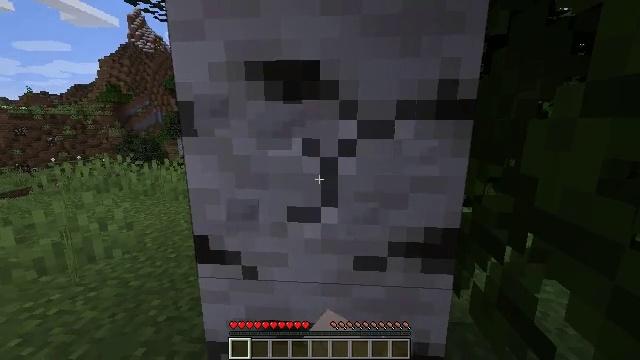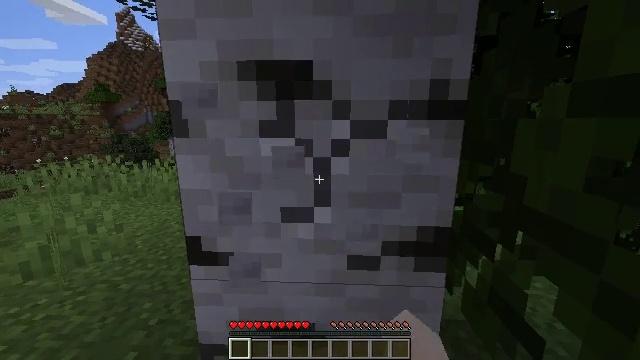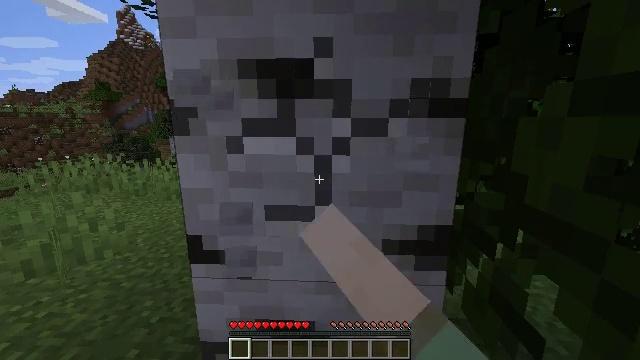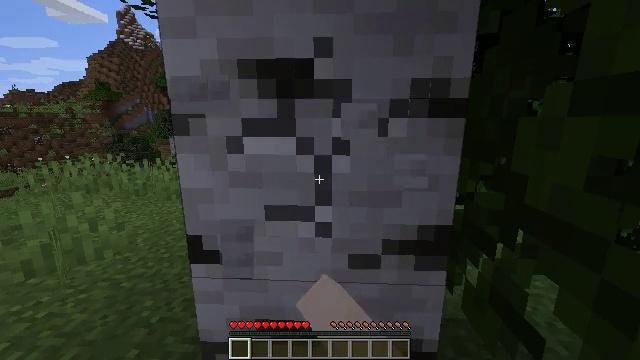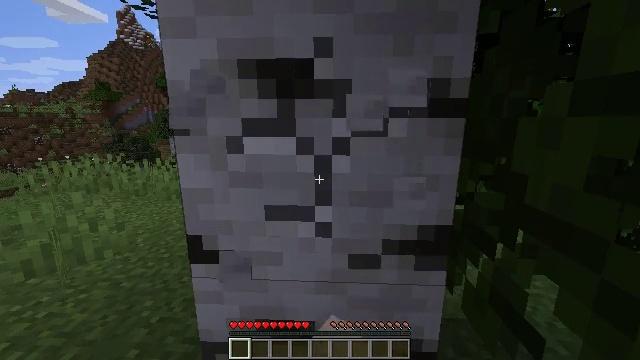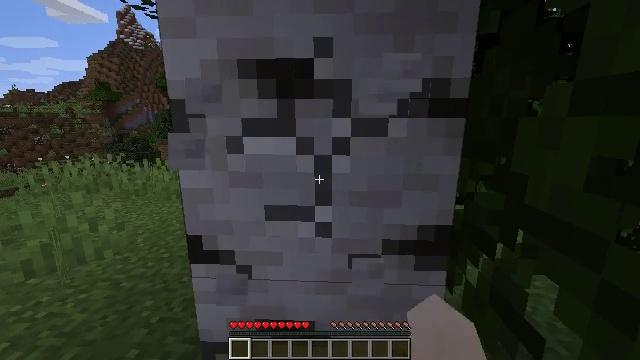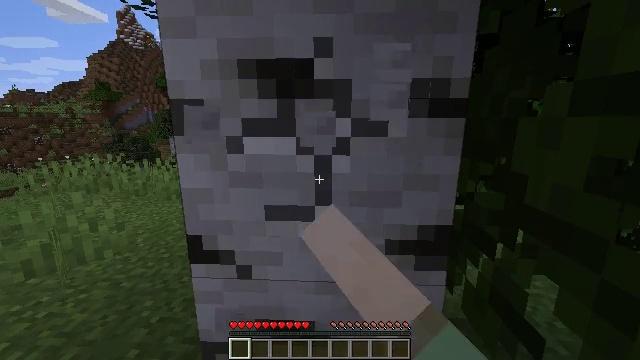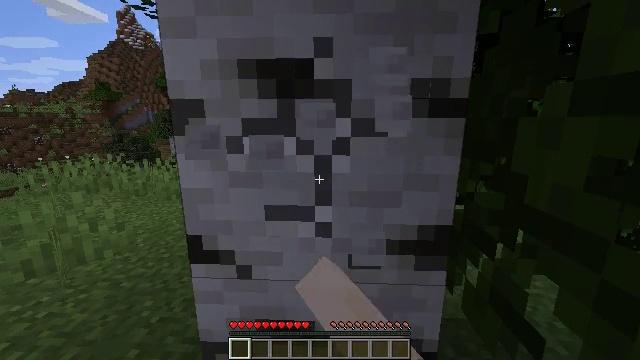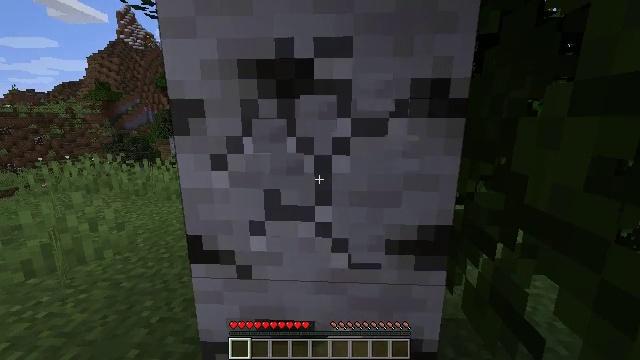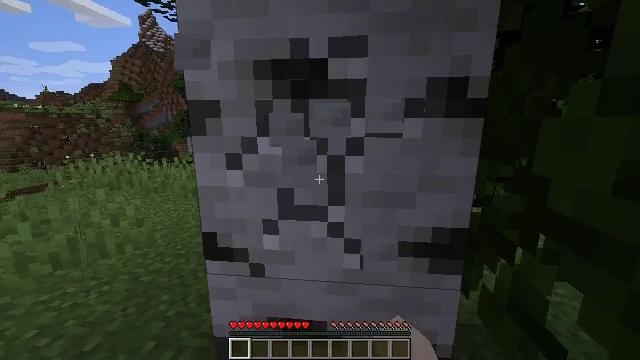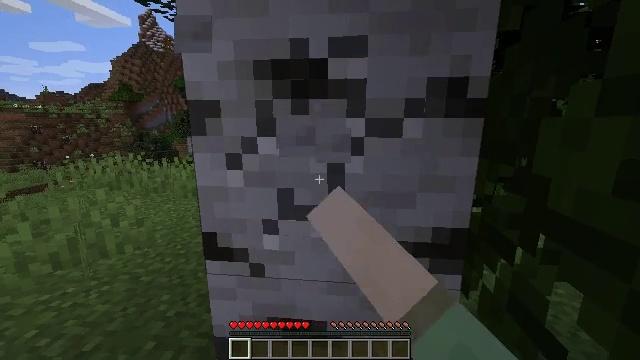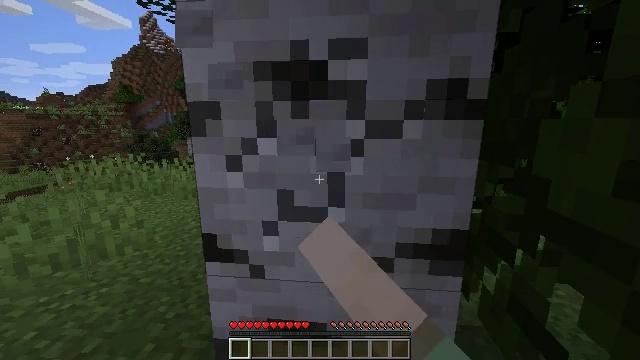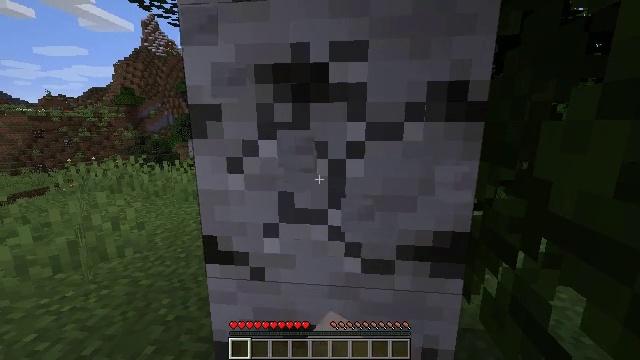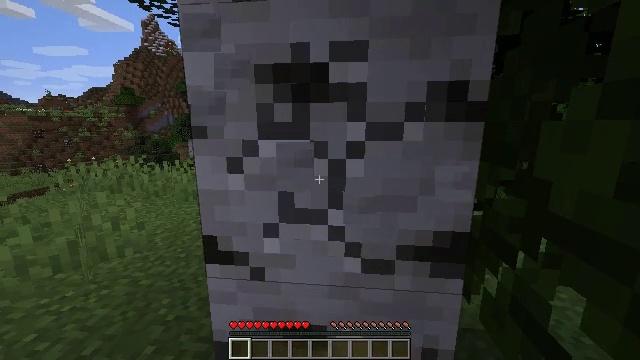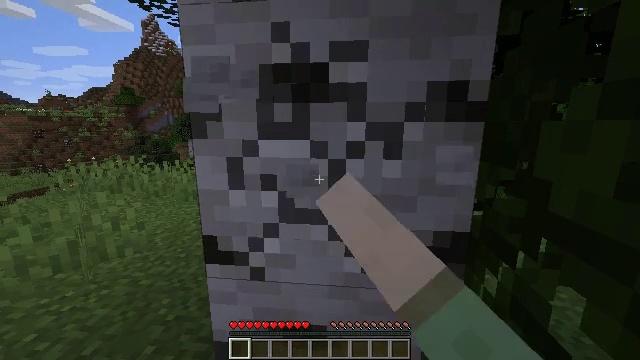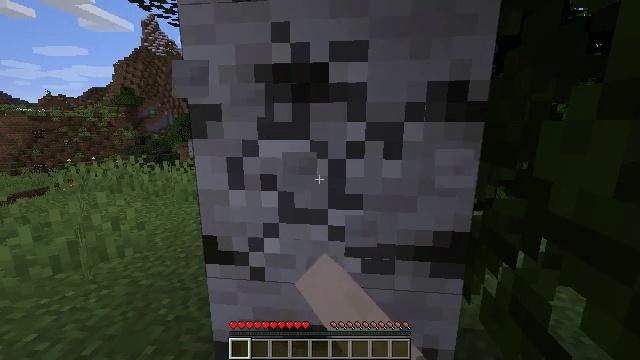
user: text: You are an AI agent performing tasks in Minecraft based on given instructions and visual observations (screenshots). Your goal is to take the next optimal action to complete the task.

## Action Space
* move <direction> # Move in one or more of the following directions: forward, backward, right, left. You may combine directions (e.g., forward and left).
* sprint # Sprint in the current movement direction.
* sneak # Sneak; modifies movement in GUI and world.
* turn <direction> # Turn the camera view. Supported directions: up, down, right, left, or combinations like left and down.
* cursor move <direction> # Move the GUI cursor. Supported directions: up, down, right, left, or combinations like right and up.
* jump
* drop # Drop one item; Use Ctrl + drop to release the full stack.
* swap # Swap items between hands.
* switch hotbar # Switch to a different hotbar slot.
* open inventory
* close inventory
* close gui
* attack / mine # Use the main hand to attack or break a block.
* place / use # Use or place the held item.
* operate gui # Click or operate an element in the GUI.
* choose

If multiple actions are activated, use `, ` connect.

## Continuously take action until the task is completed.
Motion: motion action
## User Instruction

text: Gather birch log for crafting.
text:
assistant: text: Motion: turn right, attack / mine
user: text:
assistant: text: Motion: attack / mine
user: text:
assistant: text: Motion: attack / mine
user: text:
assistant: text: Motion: attack / mine
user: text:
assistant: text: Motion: attack / mine
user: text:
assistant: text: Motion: attack / mine
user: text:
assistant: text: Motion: attack / mine
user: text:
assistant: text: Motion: attack / mine
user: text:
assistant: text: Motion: turn left, attack / mine
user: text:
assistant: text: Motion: attack / mine
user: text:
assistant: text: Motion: attack / mine
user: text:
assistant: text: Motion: attack / mine
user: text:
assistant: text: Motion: attack / mine
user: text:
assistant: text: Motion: attack / mine
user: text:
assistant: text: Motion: attack / mine
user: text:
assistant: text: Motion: attack / mine
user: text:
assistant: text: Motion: attack / mine
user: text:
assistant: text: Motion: attack / mine
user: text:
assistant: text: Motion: attack / mine
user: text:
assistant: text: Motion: attack / mine
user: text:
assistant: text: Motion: attack / mine
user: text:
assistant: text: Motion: attack / mine
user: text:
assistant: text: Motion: attack / mine
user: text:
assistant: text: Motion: attack / mine
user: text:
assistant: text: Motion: attack / mine
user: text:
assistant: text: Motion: attack / mine
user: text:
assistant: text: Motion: attack / mine
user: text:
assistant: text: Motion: attack / mine
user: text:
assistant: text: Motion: attack / mine
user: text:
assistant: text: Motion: attack / mine